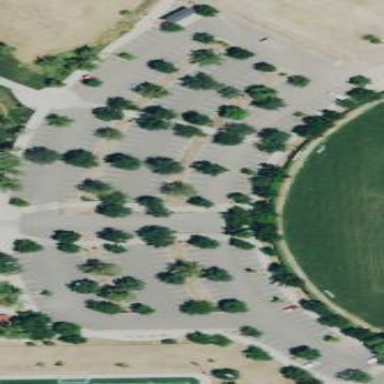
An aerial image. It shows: Parking area with surface.